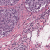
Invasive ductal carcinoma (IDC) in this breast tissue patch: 0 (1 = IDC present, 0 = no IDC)